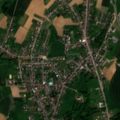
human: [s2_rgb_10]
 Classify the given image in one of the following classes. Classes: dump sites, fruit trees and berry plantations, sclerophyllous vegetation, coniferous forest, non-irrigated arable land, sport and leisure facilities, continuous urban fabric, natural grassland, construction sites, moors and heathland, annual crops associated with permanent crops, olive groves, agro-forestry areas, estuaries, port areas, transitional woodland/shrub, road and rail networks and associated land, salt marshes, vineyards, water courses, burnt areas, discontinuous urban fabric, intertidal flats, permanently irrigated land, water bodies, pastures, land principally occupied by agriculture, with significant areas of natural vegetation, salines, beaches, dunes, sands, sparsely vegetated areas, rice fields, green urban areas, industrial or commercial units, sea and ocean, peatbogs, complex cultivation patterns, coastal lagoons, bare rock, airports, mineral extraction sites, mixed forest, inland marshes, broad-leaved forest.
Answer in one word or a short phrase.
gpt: discontinuous urban fabric, non-irrigated arable land, complex cultivation patterns